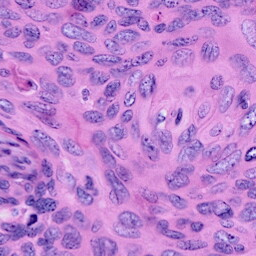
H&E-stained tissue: Cervix